Field crop: maize
Growth stage: 2
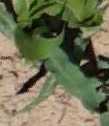
Species: maize